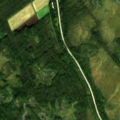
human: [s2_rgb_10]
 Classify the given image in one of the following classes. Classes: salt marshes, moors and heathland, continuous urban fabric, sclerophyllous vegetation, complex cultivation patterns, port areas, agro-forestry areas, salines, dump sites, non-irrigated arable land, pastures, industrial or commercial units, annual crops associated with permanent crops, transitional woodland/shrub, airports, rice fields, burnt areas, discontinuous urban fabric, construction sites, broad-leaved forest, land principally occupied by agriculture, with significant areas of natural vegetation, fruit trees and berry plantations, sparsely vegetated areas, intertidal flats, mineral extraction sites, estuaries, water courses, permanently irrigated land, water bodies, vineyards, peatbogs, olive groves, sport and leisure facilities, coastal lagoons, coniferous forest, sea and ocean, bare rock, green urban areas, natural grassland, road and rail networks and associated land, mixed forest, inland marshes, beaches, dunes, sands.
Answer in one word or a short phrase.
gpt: coniferous forest, transitional woodland/shrub, peatbogs